Question: I've been having a few problems with a JPanel not showing up(Probably because of the way everything is threaded in swing?). I've tried re-ordering where it's added, adding 'SwingUtilities.invokeLater(...);' and still haven't worked. Searching on Google, most of them just say to use the invokeLater function, which doesn't work for me. I'd assume it wouldn't need a layout manager, since the sizes and positions are done by .SetBounds()? This is the code I've got at the moment
'''
public class MenuLogin extends JPanel{
private JTextField txtUsername;
private JPasswordField txtPassword;
public MenuLogin(){
setBounds(0, 0, 380, 205);
setBackground(Color.WHITE);
SwingUtilities.invokeLater(new Runnable() {
public void run() {
JLabel lblLogin = new JLabel("Login");
lblLogin.setBounds(155, 5, 85, 42);
lblLogin.setFont(new Font("Trebuchet MS", Font.PLAIN, 36));
lblLogin.setHorizontalAlignment(SwingConstants.CENTER);
JPanel form = new JPanel(); // The panel that won't show
form.setBorder(null);
form.setBounds(10, 74, 390, 195);
add(form);
form.setLayout(null);
form.setVisible(true);
txtUsername = new JTextField();
txtUsername.setFont(new Font("Trebuchet MS", Font.PLAIN, 17));
txtUsername.setToolTipText("Username");
txtUsername.setBounds(10, 30, 370, 30);
txtUsername.setColumns(16);
form.add(txtUsername);
txtPassword = new JPasswordField();
txtPassword.setFont(new Font("Trebuchet MS", Font.PLAIN, 17));
txtPassword.setToolTipText("Password");
txtPassword.setColumns(16);
txtPassword.setBounds(10, 78, 370, 30);
form.add(txtPassword);
JButton btnProceed = new JButton("Proceed");
btnProceed.setFont(new Font("Trebuchet MS", Font.PLAIN, 15));
btnProceed.setBounds(150, 119, 94, 30);
form.add(btnProceed);
JButton btnPlayAsGuest = new JButton("Play As Guest");
btnPlayAsGuest.setFont(new Font("Trebuchet MS", Font.PLAIN, 9));
btnPlayAsGuest.setBounds(291, 161, 89, 23);
form.add(btnPlayAsGuest);
JButton btnSignUp = new JButton("Sign Up");
btnSignUp.setFont(new Font("Trebuchet MS", Font.PLAIN, 13));
btnSignUp.setBounds(155, 160, 83, 23);
form.add(btnSignUp);
add(lblLogin);
}
});
}
}
'''
The only thing is, the first JLabel is shown...

Any suggestions as to why it is still not showing would be nice. Thanks.
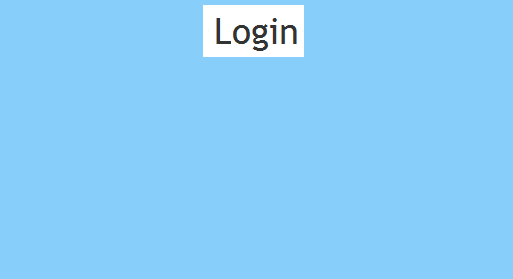
Answer: This should work:
'''
import java.awt.BorderLayout;
import java.awt.Color;
import java.awt.Font;
import javax.swing.JButton;
import javax.swing.JFrame;
import javax.swing.JLabel;
import javax.swing.JPanel;
import javax.swing.JPasswordField;
import javax.swing.JTextField;
import javax.swing.SwingUtilities;
public class MenuLogin extends JPanel {
private JTextField txtUsername;
private JPasswordField txtPassword;
public MenuLogin() {
setLayout(new BorderLayout());
setBackground(Color.WHITE);
JPanel form = new JPanel(); // The panel that won't show
form.setVisible(true);
JLabel lblLogin = new JLabel("Login");
lblLogin.setFont(new Font("Trebuchet MS", Font.PLAIN, 36));
form.add(lblLogin);
txtUsername = new JTextField();
txtUsername.setFont(new Font("Trebuchet MS", Font.PLAIN, 17));
txtUsername.setToolTipText("Username");
txtUsername.setColumns(16);
form.add(txtUsername);
txtPassword = new JPasswordField();
txtPassword.setFont(new Font("Trebuchet MS", Font.PLAIN, 17));
txtPassword.setToolTipText("Password");
txtPassword.setColumns(16);
form.add(txtPassword);
JButton btnProceed = new JButton("Proceed");
btnProceed.setFont(new Font("Trebuchet MS", Font.PLAIN, 15));
form.add(btnProceed);
JButton btnPlayAsGuest = new JButton("Play As Guest");
btnPlayAsGuest.setFont(new Font("Trebuchet MS", Font.PLAIN, 9));
form.add(btnPlayAsGuest);
JButton btnSignUp = new JButton("Sign Up");
btnSignUp.setFont(new Font("Trebuchet MS", Font.PLAIN, 13));
form.add(btnSignUp);
add(form, BorderLayout.CENTER);
}
public static void main(String[] args) {
SwingUtilities.invokeLater(new Runnable() {
@Override
public void run() {
JFrame frame = new JFrame();
frame.setDefaultCloseOperation(JFrame.DISPOSE_ON_CLOSE);
frame.add(new MenuLogin());
frame.pack();
frame.setVisible(true);
}
});
}
}
'''
I didn't even try to find which one of 'setBounds' methods caused problem (since I never use them, and you shouldn't too). I just removed 'setBounds' methods and implemented suitable layout manager ('FlowLayout' - its very primitive).
When it comes to some advanced layouts, I personally prefer <URL> because of simplicity.
Also, have a look at <URL>.
Regards.